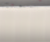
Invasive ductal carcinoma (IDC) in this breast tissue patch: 0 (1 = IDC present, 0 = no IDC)